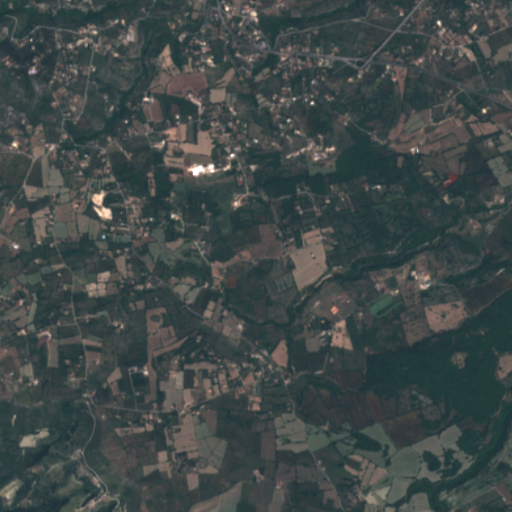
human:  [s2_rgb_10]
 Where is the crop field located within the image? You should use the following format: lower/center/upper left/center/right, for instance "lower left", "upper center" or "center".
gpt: The crop field is located in the lower right of the image.
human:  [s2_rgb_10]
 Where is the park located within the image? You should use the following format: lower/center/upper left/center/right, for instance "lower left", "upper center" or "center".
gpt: The park is located in the upper left of the image.
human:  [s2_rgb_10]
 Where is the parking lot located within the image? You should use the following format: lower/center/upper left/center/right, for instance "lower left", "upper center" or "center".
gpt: The parking lot is located in the center right of the image.
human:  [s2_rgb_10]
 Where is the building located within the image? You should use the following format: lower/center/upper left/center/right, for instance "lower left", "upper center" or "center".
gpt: There is no building in the image.